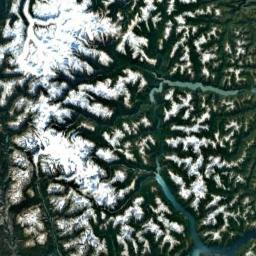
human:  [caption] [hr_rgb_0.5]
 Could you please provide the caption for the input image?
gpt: There is snow on the part of the snowberg .

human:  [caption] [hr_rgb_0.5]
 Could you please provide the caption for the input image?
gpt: The white snow on the snow-capped mountains is veined .

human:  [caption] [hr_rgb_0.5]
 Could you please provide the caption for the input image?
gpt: The snow berg is consist of bare land and white snow .

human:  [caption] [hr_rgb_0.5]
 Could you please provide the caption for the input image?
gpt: The snowberg has some valley glaciers and some fiords are next to the snowberg .

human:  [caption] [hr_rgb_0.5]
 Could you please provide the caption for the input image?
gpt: There are much snow and green land on the snowberg .